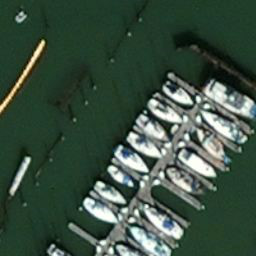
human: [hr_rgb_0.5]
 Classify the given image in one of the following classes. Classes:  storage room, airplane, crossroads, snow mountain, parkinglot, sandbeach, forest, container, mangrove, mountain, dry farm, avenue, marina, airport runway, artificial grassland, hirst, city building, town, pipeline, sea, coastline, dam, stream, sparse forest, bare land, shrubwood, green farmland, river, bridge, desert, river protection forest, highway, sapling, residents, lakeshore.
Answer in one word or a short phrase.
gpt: marina